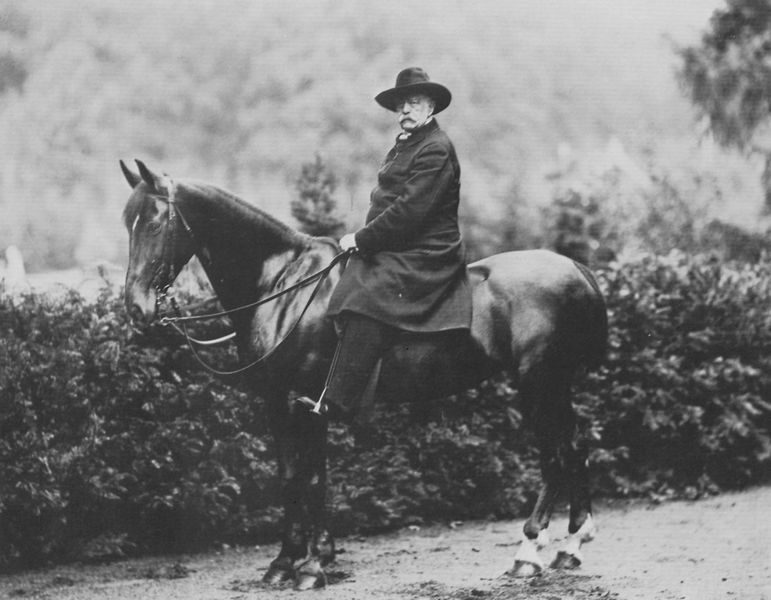
Titel: Fürst Otto von Bismark zu Pferde
Künstler: Emilie Bieber
Schlagwörter: baum, blätter, dunkel, hand, mann, umhang, weiß, bäume, landschaft, sitzen, äste, braun, grau, hintergrund, hut, schwarz, blick, gras, park, tier, weg, wiese, alt, bart, hose, jacke, schnurrbart, gesicht, halten, stehen, herr, hände, portrait, porträt, erde, feld, kalt, natur, strauch, zweige, busch, büsche, boden, mantel, adel, blässe, ohren, wald, pferd, reiter, garten, ausritt, blesse, hufe, mähne, rappe, reiten, sattel, schweif, steigbügel, zaumzeug, zügel, sitz, alter mann, schuhe, hosen, gelände, hecke, könig, schnäuzer, schnauz, schnurbart, steif, draussen, glanz, aufrecht, gerade, festhalten, glänzen, schnauzer, unscharf, foto, fotografie, steht, bismarck, stiefel, hufen, otto, gut, nüstern, bürgerlich, dreck, brauner, zaum, stute, zaunzeug, sporen, manteö, kanzler, bügel, hengst, fotografi, standbild, fessel, kandarre, kandare, wallach, in die kamera sehen, weisse fessel, fontane, braunes pferd, zauzeug, portrait#mann